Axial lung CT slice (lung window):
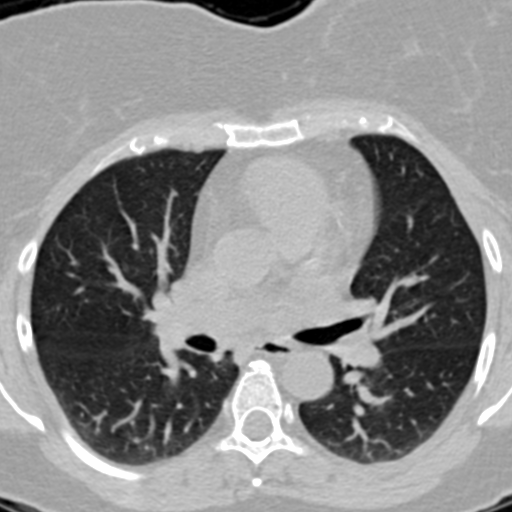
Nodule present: no